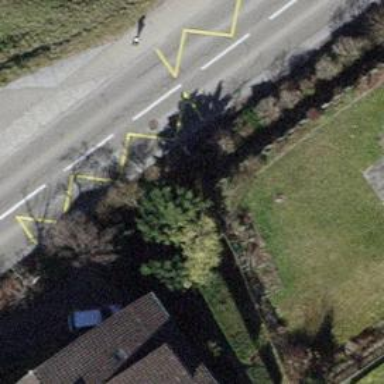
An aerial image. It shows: Bus stop with platform for public transport.